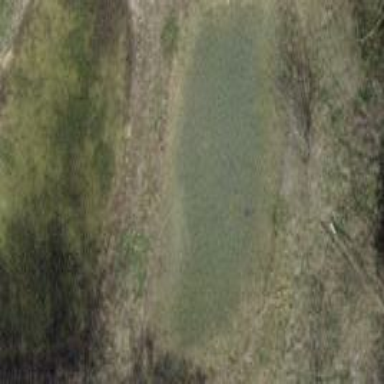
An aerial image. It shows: Pond with natural water.